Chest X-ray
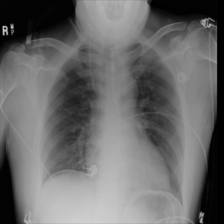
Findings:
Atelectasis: negative
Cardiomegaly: negative
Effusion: negative
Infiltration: negative
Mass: negative
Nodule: negative
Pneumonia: negative
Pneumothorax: negative
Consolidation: negative
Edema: negative
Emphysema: negative
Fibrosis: negative
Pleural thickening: negative
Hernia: negative